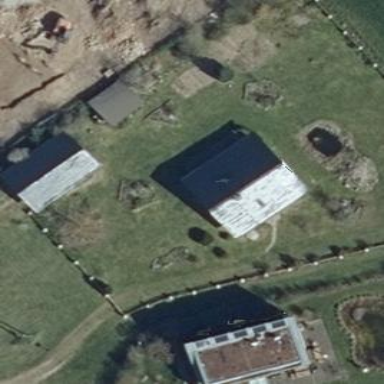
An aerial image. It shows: Simple and straightforward house.